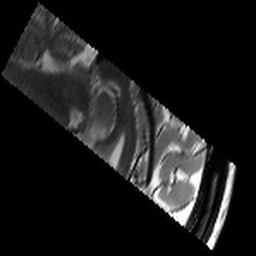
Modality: T2w
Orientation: sagittal
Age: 26
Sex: male
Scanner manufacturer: siemens
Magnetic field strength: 3 T
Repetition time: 8.02 s
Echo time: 0.08 s